Question: Ember app, using Ember CLI, ember-data and http-mock.
I can't seem to connect to the store from the clubs/index route.

This seems to be the offending code. If I remove the call to the store, and include an inline model everything works fine. Nop idea why it can't find the store.
'''
// clubs/index.js
import Ember from 'ember';
export default Ember.Route.extend({
model: function() {
return this.store.find('club');
}
});
'''
The http-mock works just fine when I curl it:
'''
curl -H "ContentType:application/json" http://localhost:4200/api/clubs
'''
Everything else is pretty standard:
'''
// router.js
import Ember from 'ember';
import config from './config/environment';
var Router = Ember.Router.extend({
location: config.locationType
});
Router.map(function() {
this.resource('clubs', function() {
});
});
export default Router;
// club.js
import DS from 'ember-data';
export default DS.Model.extend({
name: DS.attr('string')
});
'''
Any help much appreciated!
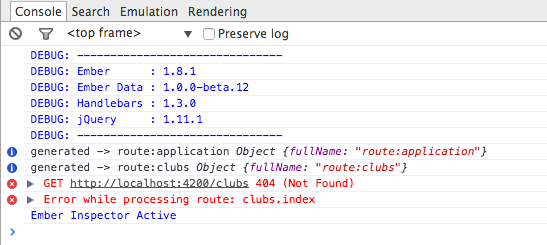
Answer: The problem looks to be that your app is hitting '/clubs' while your api is located at '/api/clubs'. To fix this you can create an ApplicationAdapter in 'app/adapters/application.js' to properly namespace your api:
'''
import DS from 'ember-data';
export default DS.ActiveModelAdapter.extend({
namespace: 'api'
});
'''